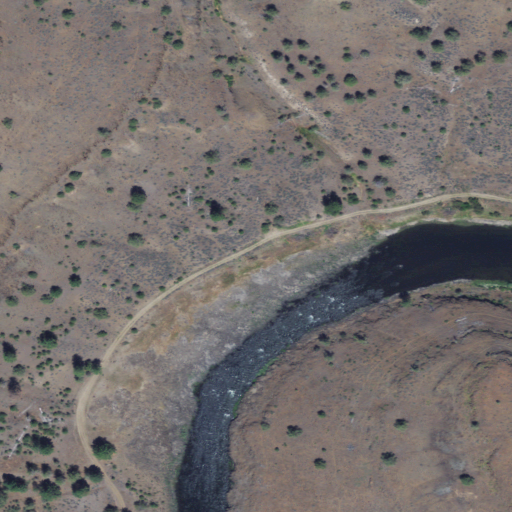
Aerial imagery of valley in Oregon named Coyote Canyon containing shrub, open development, grassland, evergreen forest, and open water